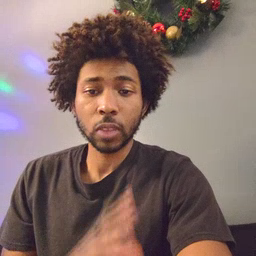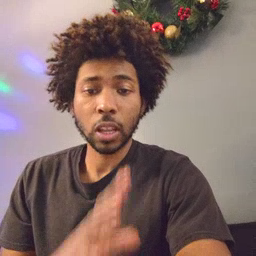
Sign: cow